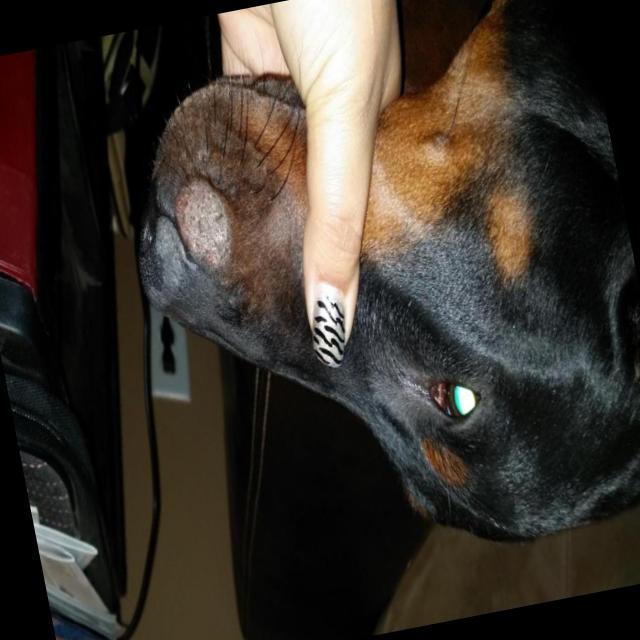
Canine ringworm (Dermatophytosis) — fungal infection caused by Microsporum or Trichophyton. Presents with circular alopecia, scaling, crusting, and broken hairs.